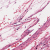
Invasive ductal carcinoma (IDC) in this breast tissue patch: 0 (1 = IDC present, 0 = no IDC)